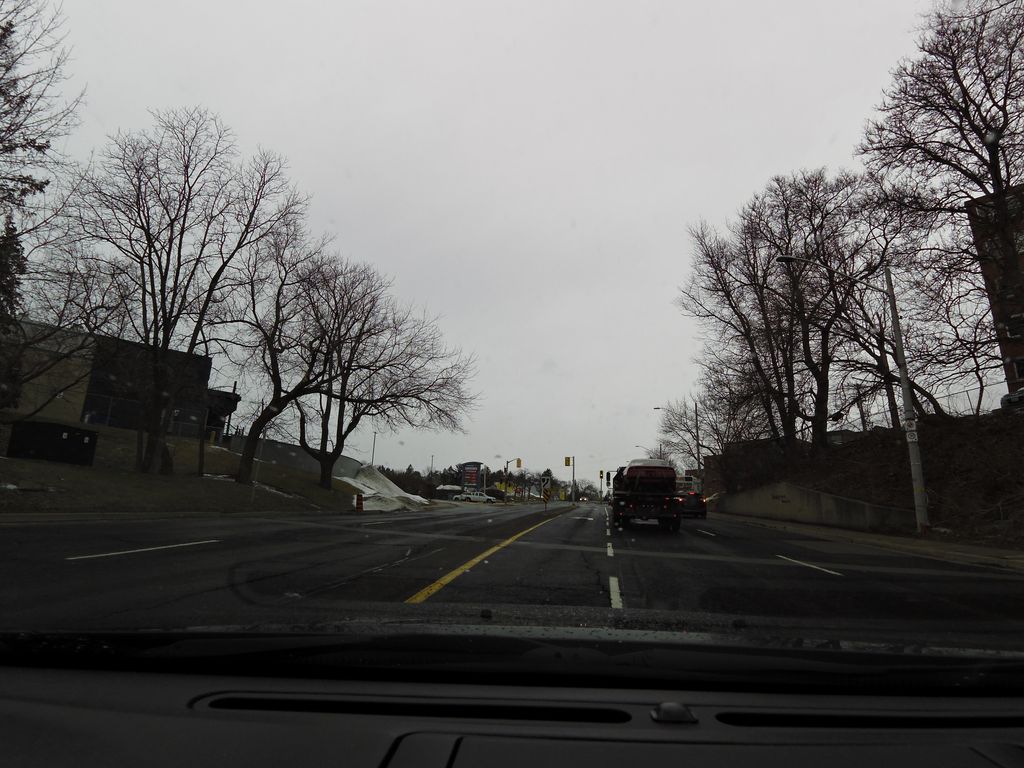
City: hamilton